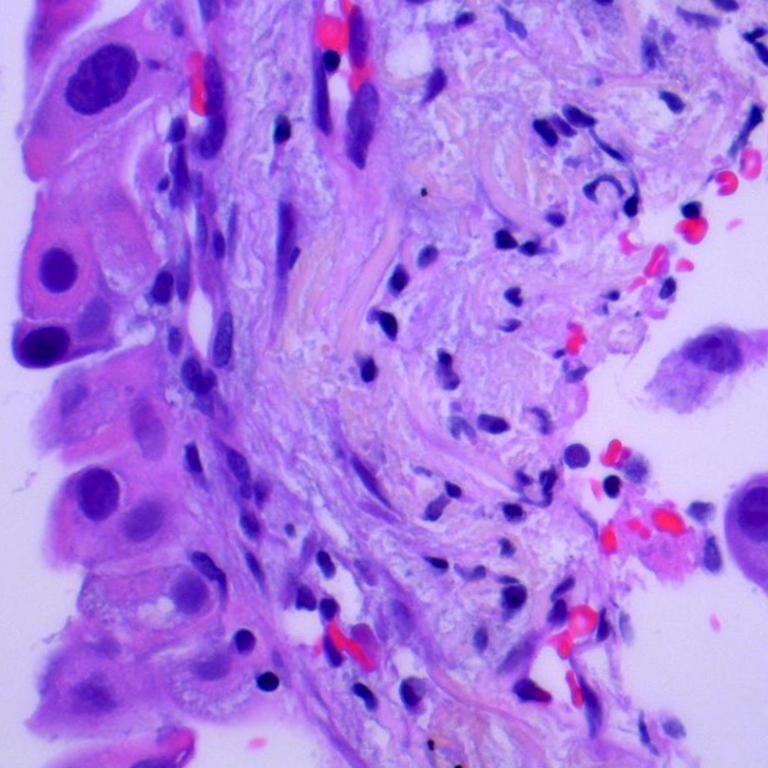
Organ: lung
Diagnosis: adenocarcinomas